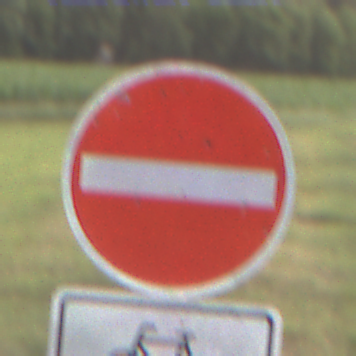
Verkehrszeichen: VerbotDerEinfahrt
Zusatzzeichen unten: EinspurigeFahrzeugeFrei1
Umgebung: Outdoor, Nature
Tageszeit: SunriseSunset
Wetter: Clear
Licht: Natural
Jahreszeit: NotSpecified
Kontrast: LowContrast